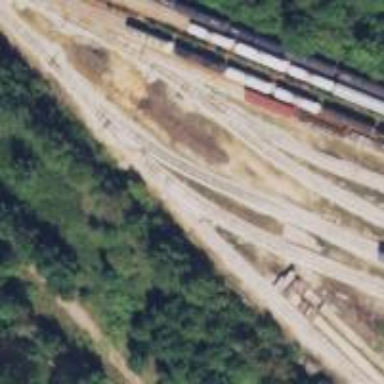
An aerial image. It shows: Preserved railway.